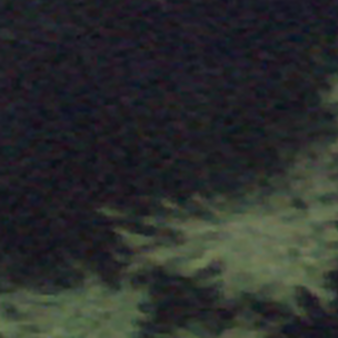
Label: other